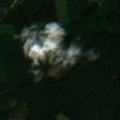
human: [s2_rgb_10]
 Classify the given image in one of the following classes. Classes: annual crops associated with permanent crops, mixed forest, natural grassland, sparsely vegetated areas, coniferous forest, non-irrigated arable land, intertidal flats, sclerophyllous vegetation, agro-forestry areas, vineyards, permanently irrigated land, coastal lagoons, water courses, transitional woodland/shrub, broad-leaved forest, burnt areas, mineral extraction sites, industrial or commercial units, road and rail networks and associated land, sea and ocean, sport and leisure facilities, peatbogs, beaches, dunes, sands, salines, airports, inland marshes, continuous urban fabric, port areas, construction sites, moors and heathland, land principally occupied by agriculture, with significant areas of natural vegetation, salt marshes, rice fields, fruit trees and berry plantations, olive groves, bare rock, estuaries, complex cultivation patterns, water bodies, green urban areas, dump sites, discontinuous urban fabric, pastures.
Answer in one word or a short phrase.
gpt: coniferous forest, transitional woodland/shrub